Question: I have a full width div ('#instagram') that has an a unordered list of images in it (the number of lis vary). I want the 'ul' (and it's children) to be centered inside of the div and expand out in both directions without wrapping to next line. I have included a diagram below. How do I implement this in a responsive fashion?
'''
<div id = "instagram">
<ul class="photos">
<li><img src = "http://placehold.it/200" /></li>
<li><img src = "http://placehold.it/200" /></li>
<li><img src = "http://placehold.it/200" /></li>
</ul>
</div>
'''

I realize that my diagram looks somewhat like a carousel but this is not what I'm looking for. I do not need any "paging" functionality. Also, I want the images to be cut off on the edges as I have shown.
Here is a starting jsfiddle - <URL>
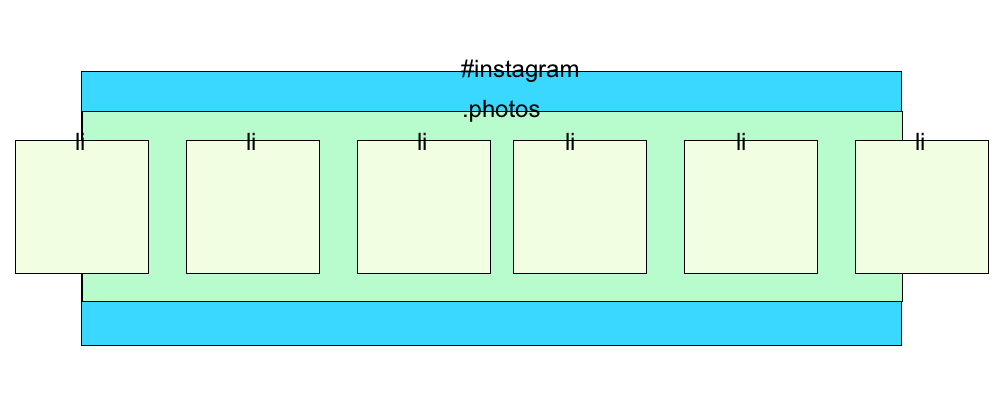
Answer: If you add an extra wrapper you can centre the images :
'''
#instagram {
position:relative;
overflow:hidden;
background-color:blue;
padding:20px 10px;
text-align:center;
}
#instagram .bounds {
width:2000%;
padding-left:50%;
text-align:center;
}
#instagram ul {
list-style-type:none;
padding:0;
margin:0;
margin-left:-100%;
background-color:green;
white-space:nowrap;
text-align:center;
}
#instagram ul li {
display:inline-block;
margin:10px;
padding:0;
}
'''
<URL>